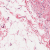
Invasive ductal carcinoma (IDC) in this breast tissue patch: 0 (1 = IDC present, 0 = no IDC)